Interaction volume radius: 10 \u00c5
Interaction volume height: 40 \u00c5
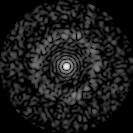
Disorder parameter: 0.8439